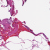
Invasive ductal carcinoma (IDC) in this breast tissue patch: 0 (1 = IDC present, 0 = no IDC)